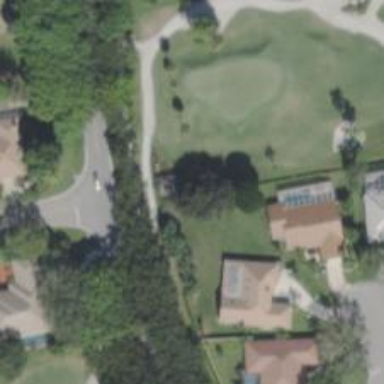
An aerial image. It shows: Outer area of golf course.